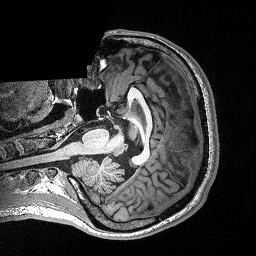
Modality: T1w
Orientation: axial
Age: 21
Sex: male
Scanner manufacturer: siemens
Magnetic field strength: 3 T
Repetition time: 2.4 s
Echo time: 0.03 s